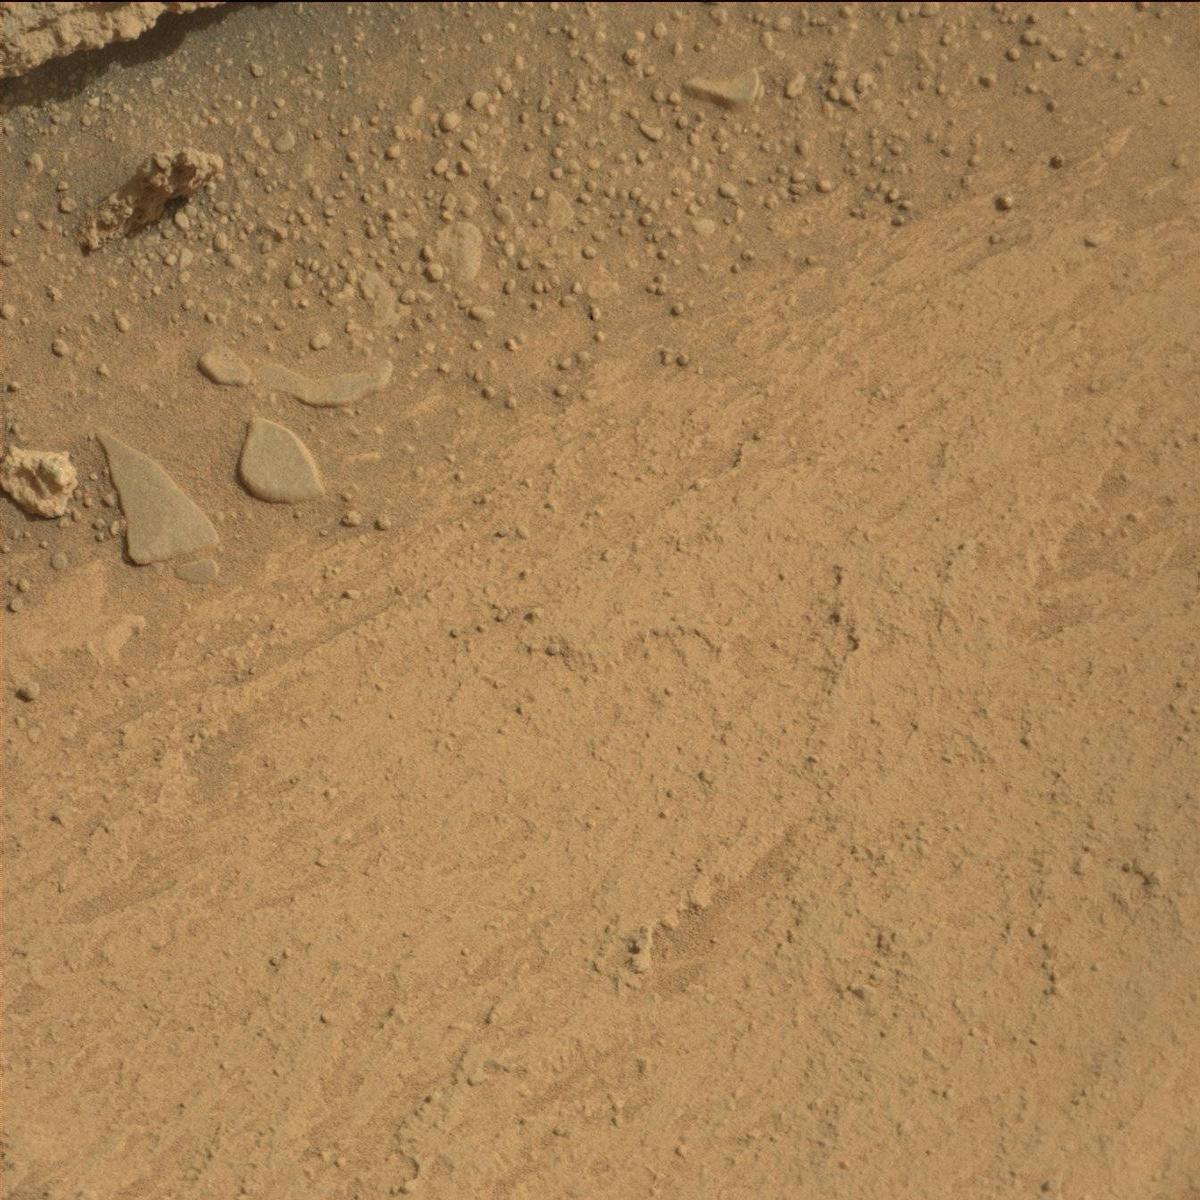
Terrain classes present: Bedrock, Rock, Sand / Soil